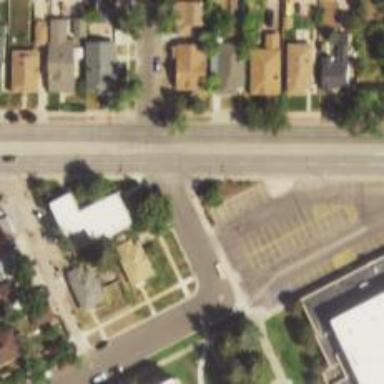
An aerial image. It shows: Residential road with separate sidewalk.